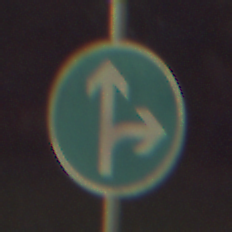
Verkehrszeichen: VorgeschriebeneFahrtrichtungGeradeausOderRechts
Umgebung: Outdoor, Suburban
Tageszeit: Night
Wetter: Clear
Licht: Artificial
Jahreszeit: NotSpecified
Kontrast: MediumContrast